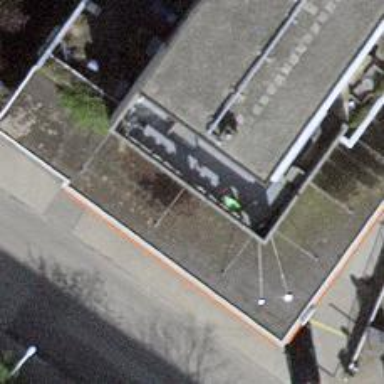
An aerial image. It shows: Fuel station.